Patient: sex M, age 58
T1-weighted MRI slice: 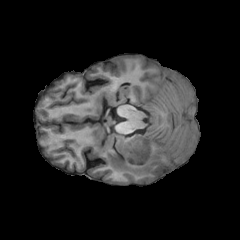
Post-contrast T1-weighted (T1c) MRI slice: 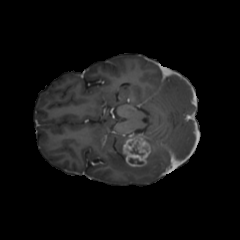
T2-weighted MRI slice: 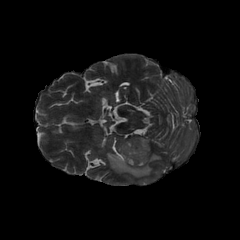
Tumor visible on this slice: yes
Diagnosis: Glioblastoma, IDH-wildtype
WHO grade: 4